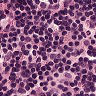
Metastatic tissue present: no